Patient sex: M
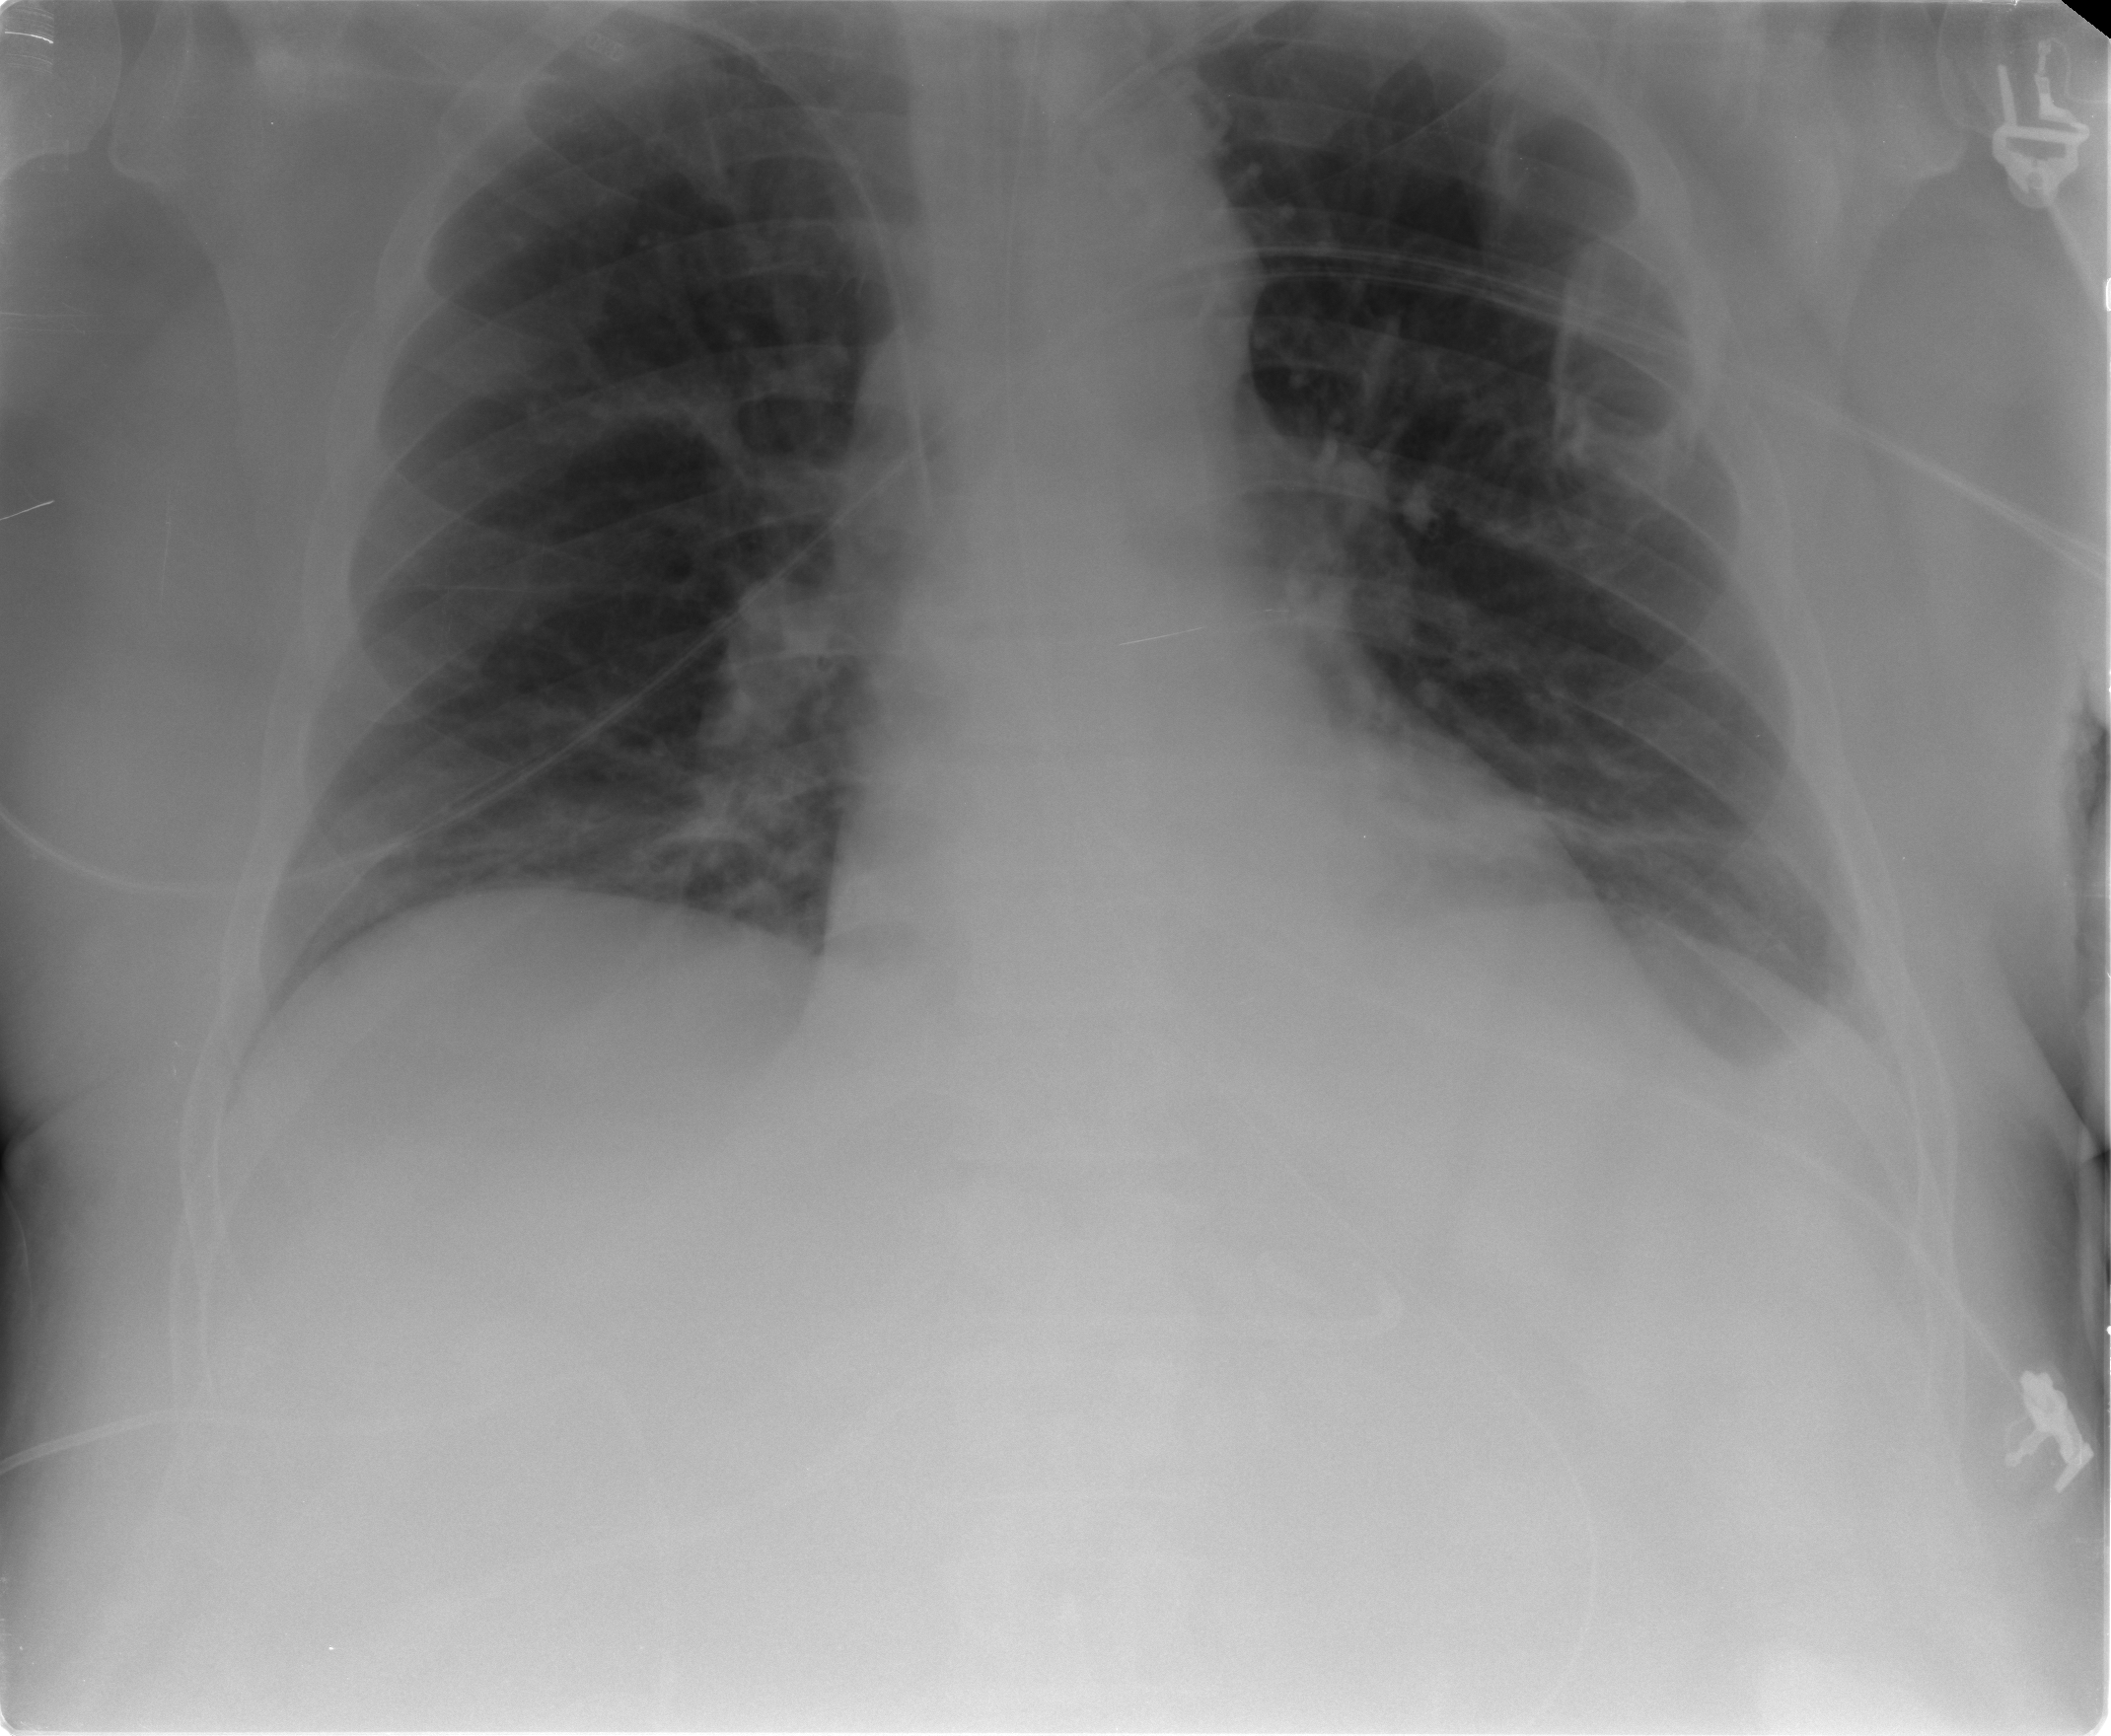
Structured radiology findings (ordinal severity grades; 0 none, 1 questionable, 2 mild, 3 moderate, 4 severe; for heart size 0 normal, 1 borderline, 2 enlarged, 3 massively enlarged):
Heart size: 2
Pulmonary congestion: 1
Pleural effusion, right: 0
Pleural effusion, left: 2
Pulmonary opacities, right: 0
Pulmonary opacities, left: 0
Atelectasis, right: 2
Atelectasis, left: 2